Question: Ok so I have a WebBrowser called . And I load a page into wb using 'wb.Navigate("url");' When the page loads I get a box saying "Script Error".
Here is the one I get

How can I keep this from popping up in my program?
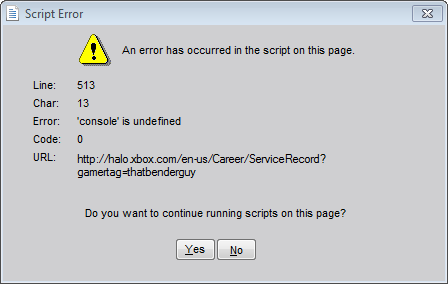
Answer: Not sure on newer browser control, but off the top of my head, there is an option called SuppressScriptErrors or something like that. Set that to true in your code before performing work. You'll also have to make sure that under Internet Options that debugging web pages is off (if you're getting the dialog above, it is off).
<URL>
'''
wb.ScriptErrorsSuppressed = true;
'''